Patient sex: F
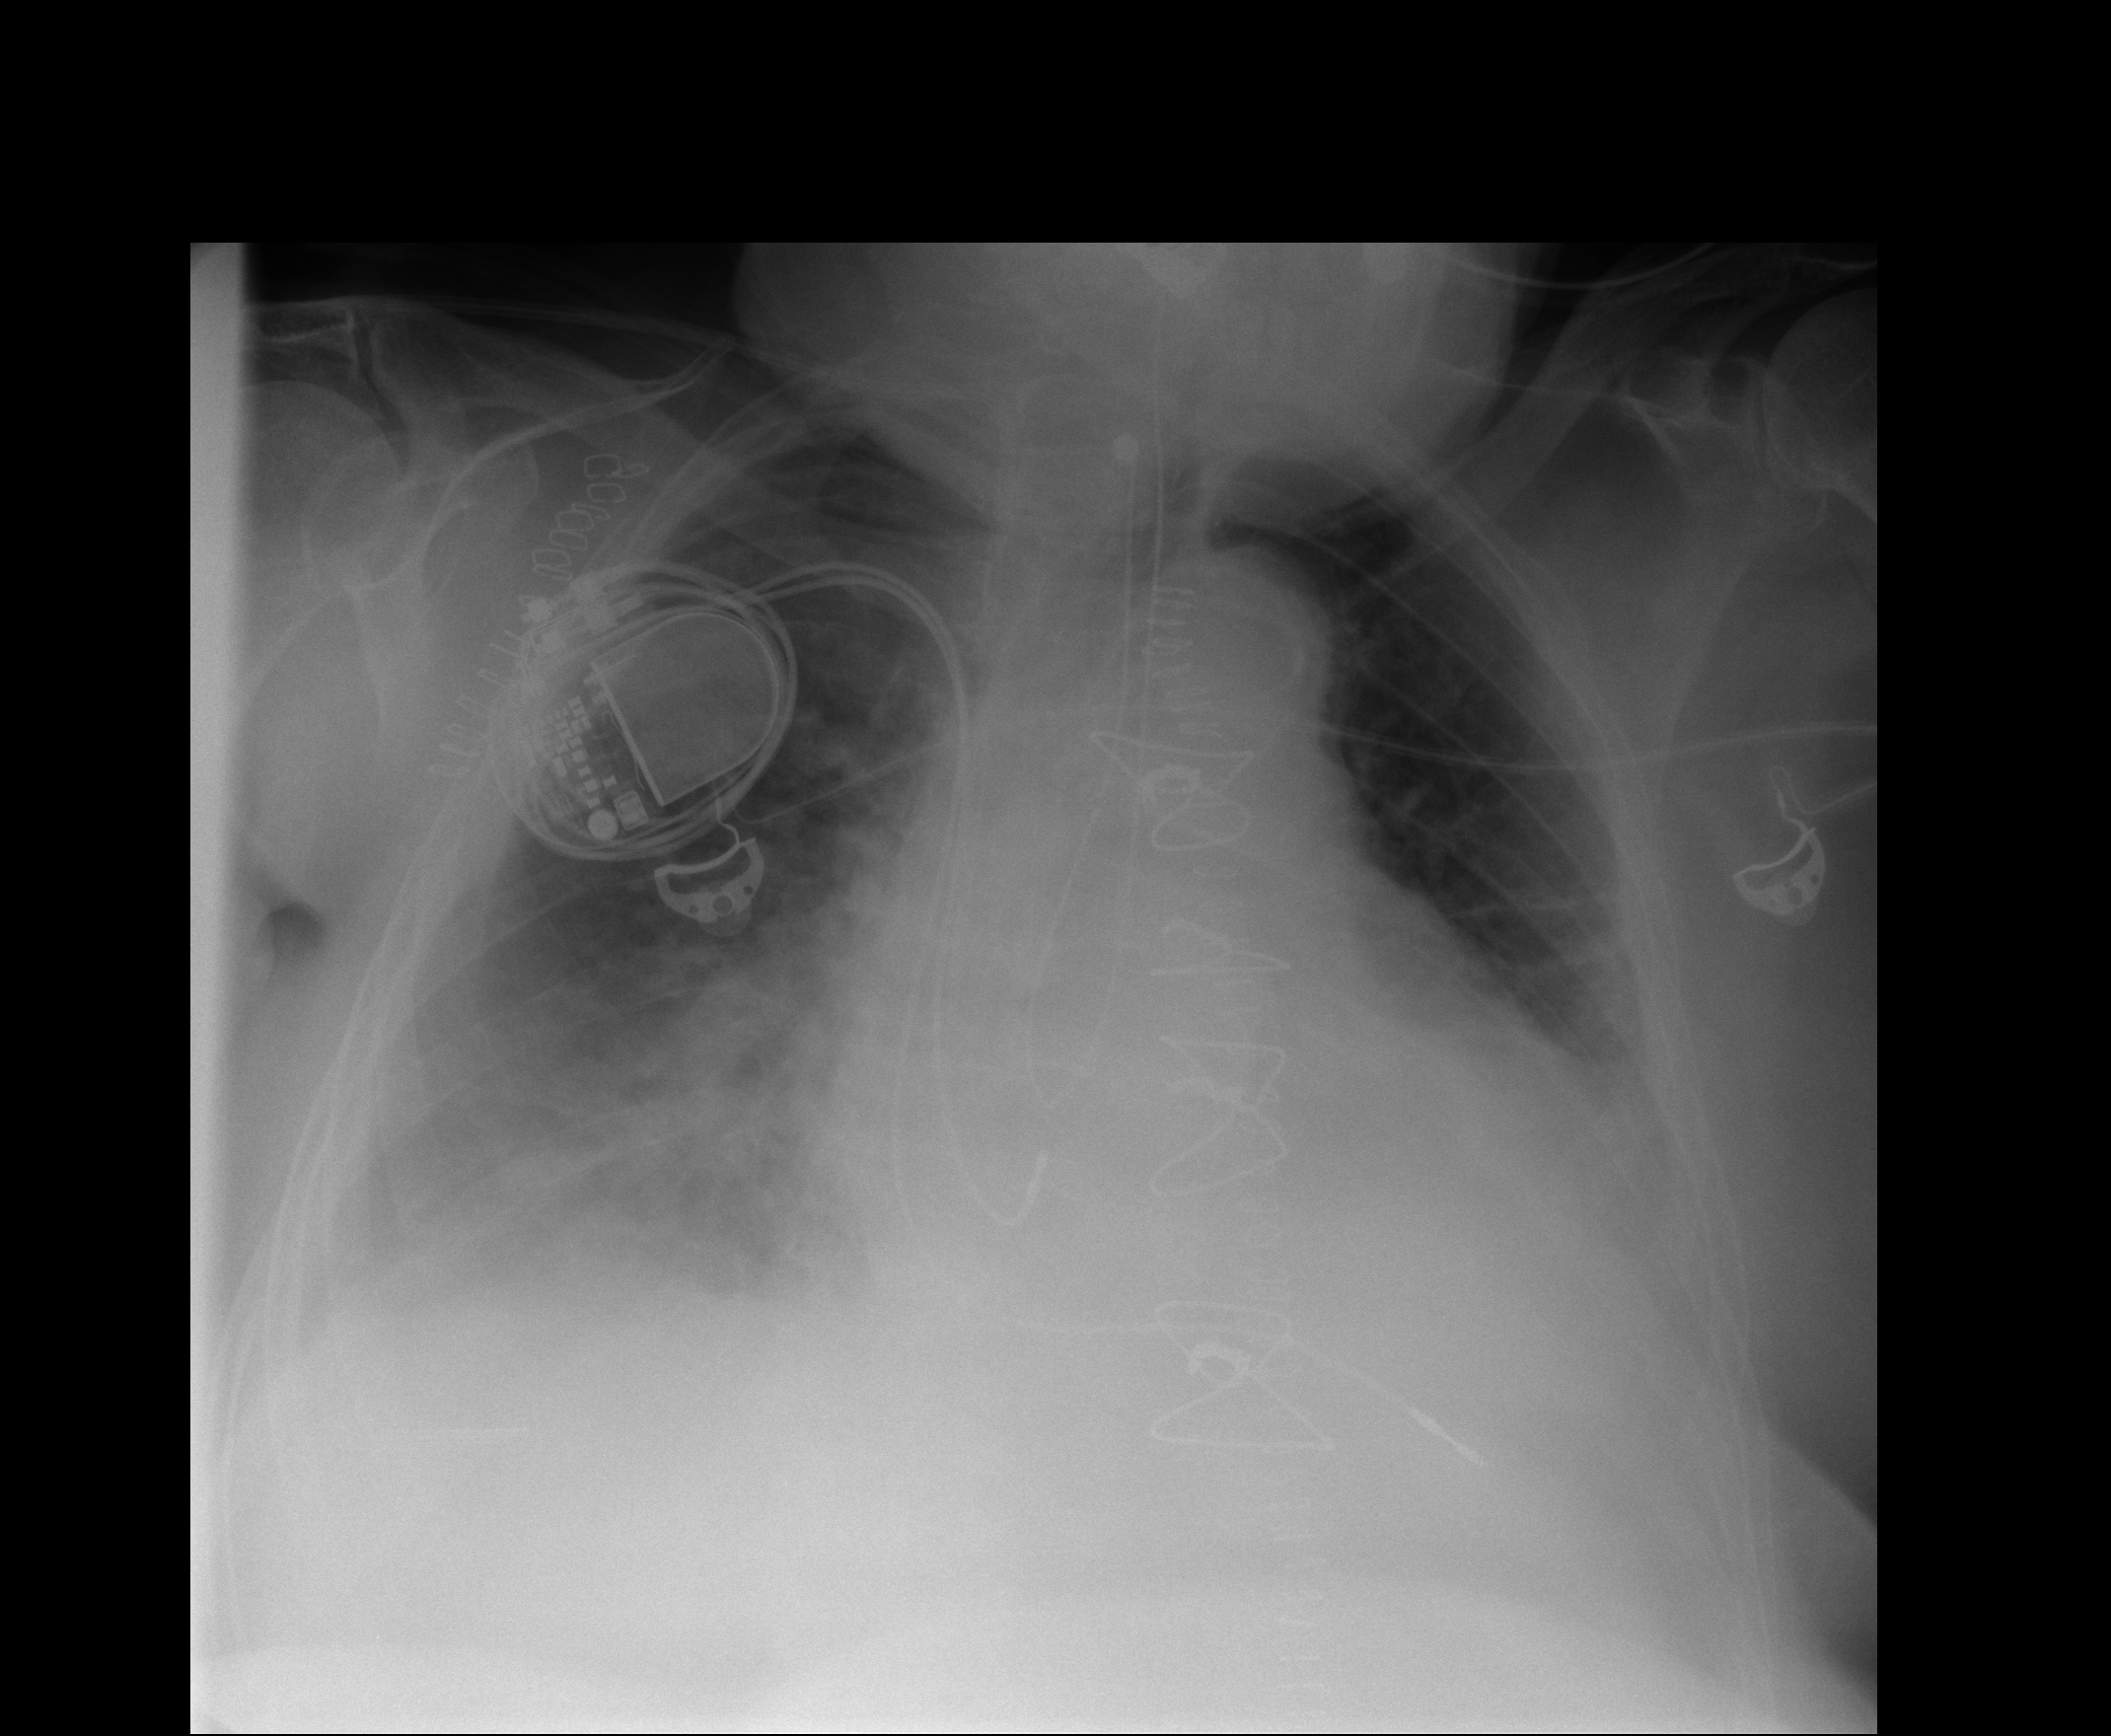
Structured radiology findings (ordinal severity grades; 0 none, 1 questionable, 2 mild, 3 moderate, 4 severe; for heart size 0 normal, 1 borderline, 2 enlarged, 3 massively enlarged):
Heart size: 2
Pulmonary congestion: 2
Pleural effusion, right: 2
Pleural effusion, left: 3
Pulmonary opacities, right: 1
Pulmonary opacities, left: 0
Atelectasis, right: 2
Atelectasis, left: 2